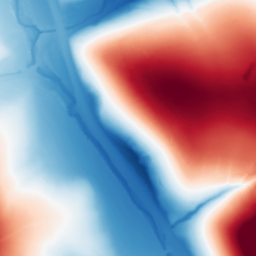
Category: classical
Decomposition family: gaussian
Decomposition parameters: sigma: 100
Upsampling method: linear_exact
Upsampling parameters: scale: 2
Upsampling scale: 2